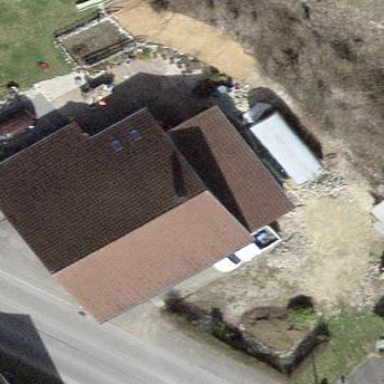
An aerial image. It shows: Shed.